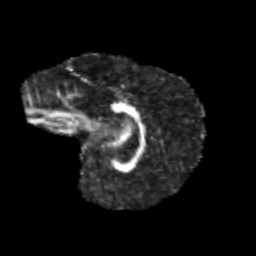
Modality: FA
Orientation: sagittal
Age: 9
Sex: female
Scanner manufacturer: siemens
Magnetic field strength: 3 T
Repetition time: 3.8 s
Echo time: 0.07 s